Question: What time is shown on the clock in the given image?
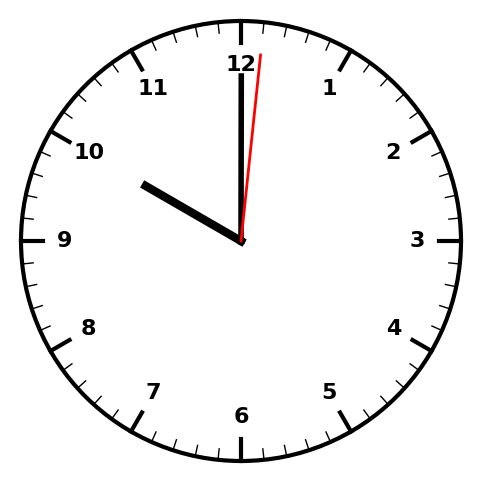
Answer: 10:00:01